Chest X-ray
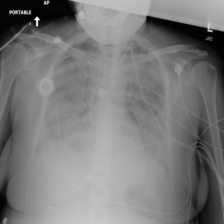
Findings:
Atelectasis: negative
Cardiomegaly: negative
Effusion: negative
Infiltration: negative
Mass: negative
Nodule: negative
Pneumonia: negative
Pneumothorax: negative
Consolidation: positive
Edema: negative
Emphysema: negative
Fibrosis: negative
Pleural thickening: negative
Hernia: negative